Question: I'm trying to understand how to export an animation from Maya to threejs to get the following effect:
<URL> or
<URL>
I'm using the maya exporter here:
<URL>
But i'm not sure what the correct export options are and what kind of threejs code is needed for playback.
- - -
Heres a simple maya project for the animation below:
<URL>

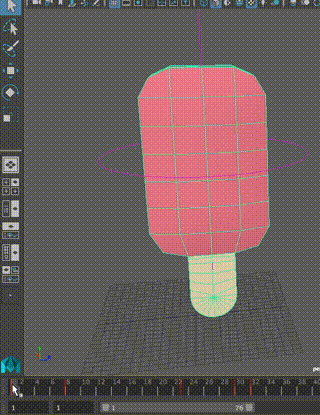
Answer: A buddy of mine helped out with the solution:
1. Select your model
2. Edit > Keys > Bake Simulation > []
3. Check the Control Points checkbox, then bake simulation
4. File > Export All > Three.js
5. Check Bake Animation in export settings
working here:
<URL>